Question: I need to create a facebook like menu. But the difference is, my table have to multi level tree structure.
Please refer the figure to understand the tree structure I mentioned.
I tried with headers as level 0 and cells for both level 1 and level 2. But at last the total code got fussy.Advice Please.

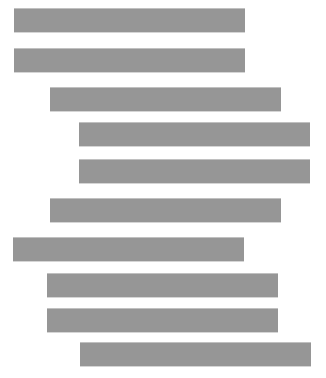
Answer: This will help you: <URL>
The table view will look like this.